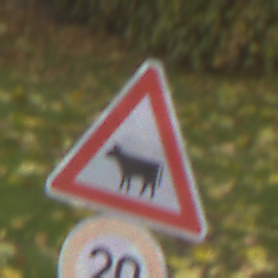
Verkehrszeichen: ViehtriebRechts
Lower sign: Geschwindigkeit20
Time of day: MorningAfternoon
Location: Outdoor (Nature)
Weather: Overcast
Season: Autumn
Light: Natural